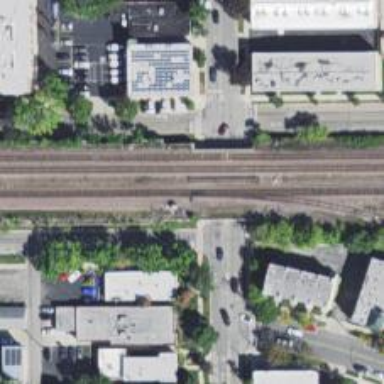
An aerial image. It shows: Rail spur service.